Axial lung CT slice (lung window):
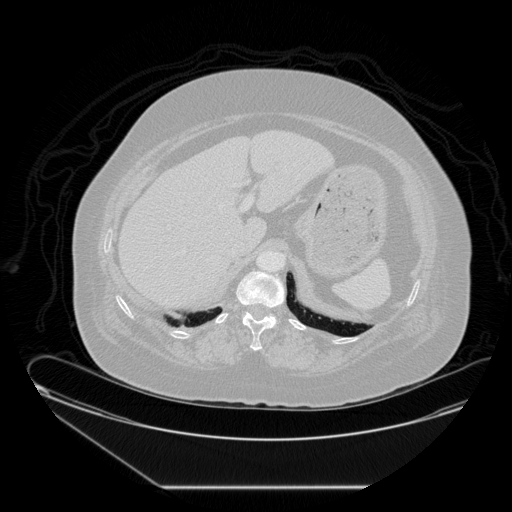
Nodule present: no